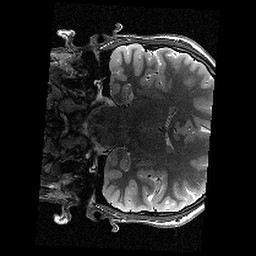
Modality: T2w
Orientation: coronal
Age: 13
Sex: male
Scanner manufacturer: siemens
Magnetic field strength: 3 T
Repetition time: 9.23 s
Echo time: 0.067 s